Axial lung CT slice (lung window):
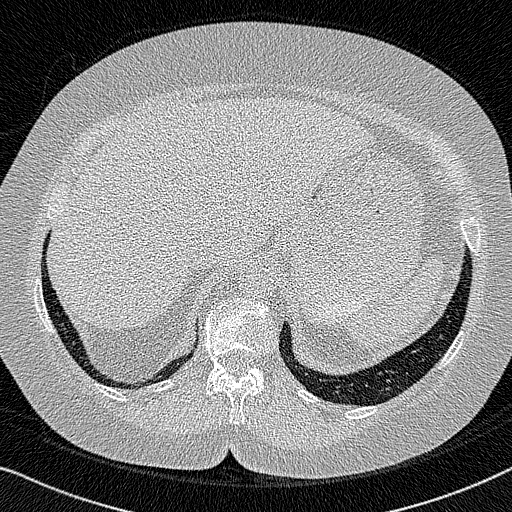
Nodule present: no